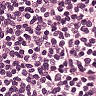
Metastatic tissue present: no